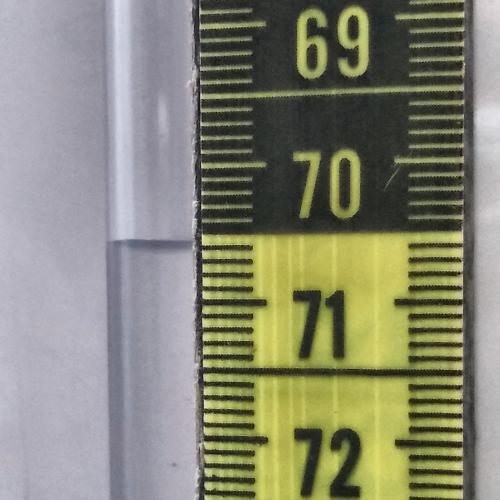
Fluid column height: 70.6 cm